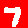
Digit: 7